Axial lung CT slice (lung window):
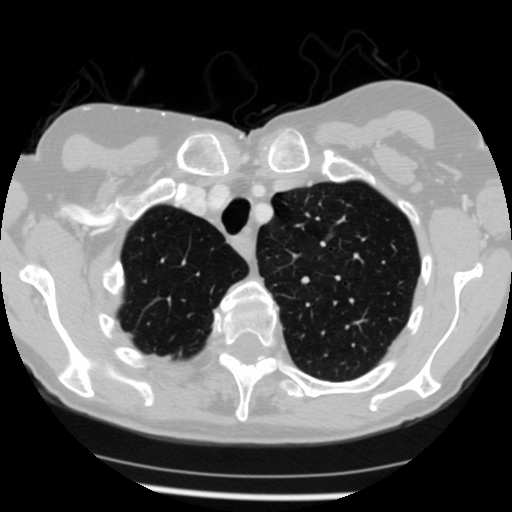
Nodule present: no